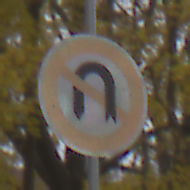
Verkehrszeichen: VerbotWenden
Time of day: MorningAfternoon
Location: Outdoor (Nature)
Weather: Overcast
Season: Autumn
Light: Natural